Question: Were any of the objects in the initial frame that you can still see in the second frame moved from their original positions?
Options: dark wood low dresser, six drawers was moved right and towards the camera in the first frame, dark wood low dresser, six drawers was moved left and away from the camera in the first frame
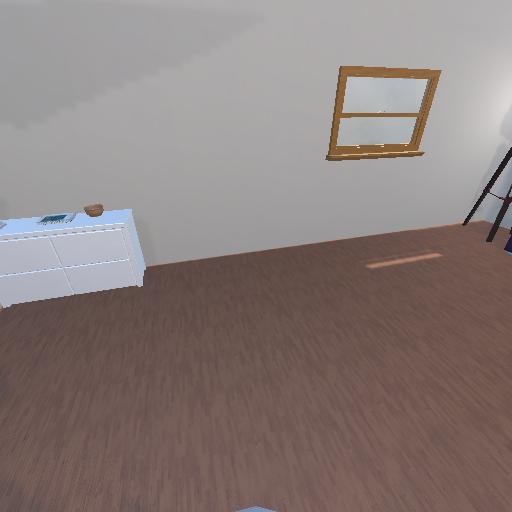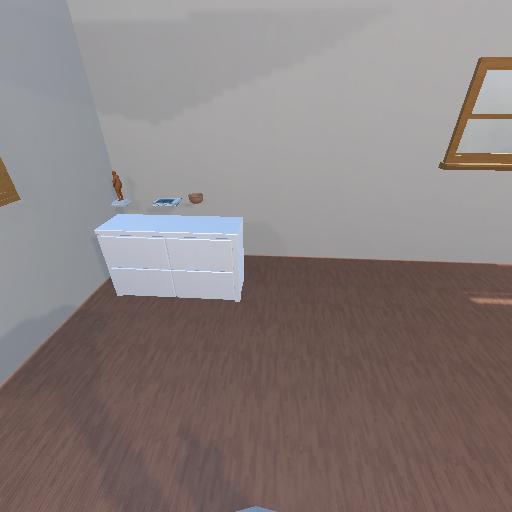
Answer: dark wood low dresser, six drawers was moved right and towards the camera in the first frame